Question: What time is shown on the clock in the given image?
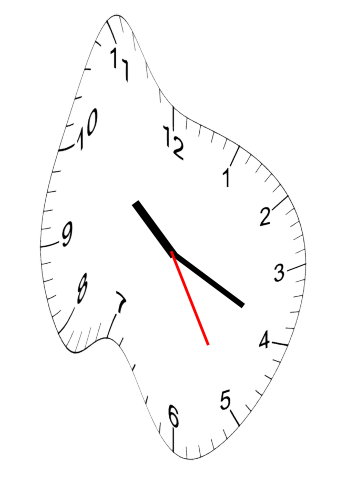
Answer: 10:19:25